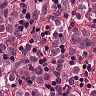
Metastatic tissue present: yes